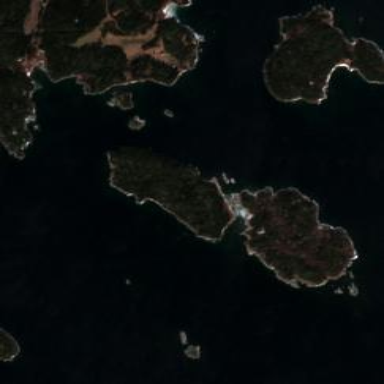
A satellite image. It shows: Islet along the natural coastline.